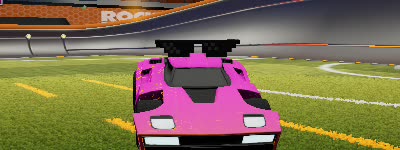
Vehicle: breakout